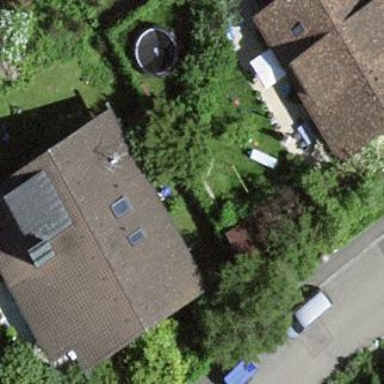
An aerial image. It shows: Simple and straightforward house.